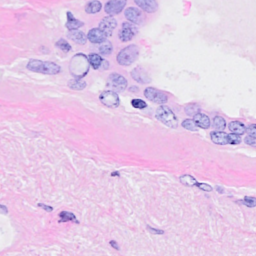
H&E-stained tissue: Breast